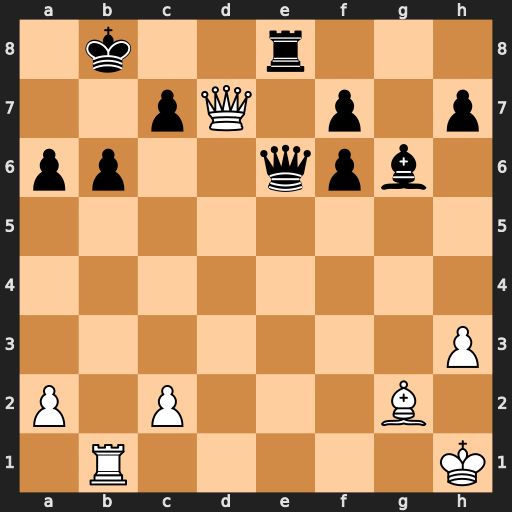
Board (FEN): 1k2r3/2pQ1p1p/pp2qpb1/8/8/7P/P1P3B1/1R5K
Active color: w
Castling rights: -
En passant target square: -
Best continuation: Rxb6+ Qxb6 Qxe8+ Ka7 Qa8#